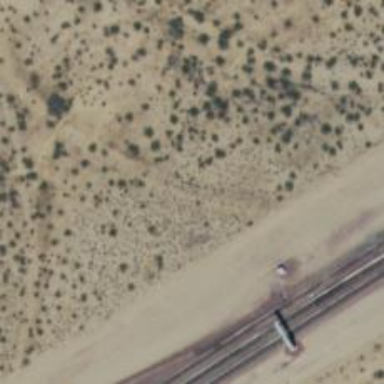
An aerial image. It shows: Abandoned railway.